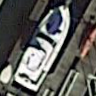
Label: Civil_yacht